Question: Im making an auth bot, but I faced with a problem! When Im trying to start my selenium bot, it opens few tabs in Chrome and do nothing. It also print that
'''
"str" object is not callable
'''
Can anyone solve it?
Terminal message:
'''
PS E:*my path*1> & E:/Python/python.exe e:*my path*/1/main.py
e:*my path*1\main.py:32: DeprecationWarning: executable_path has been deprecated, please pass in a Service object
self.browser = webdriver.Chrome(ChromeDriverManager().install(),options=options)
DevTools listening on ws://127.0.0.1:54545/devtools/browser/f9204f7e-ffbc-4ca1-b8f0-755537aba91f
Traceback (most recent call last):
File "e:*my path*\main.py", line 76, in <module>
bot.login()
TypeError: 'str' object is not callable
PS e:*my path*> [3484:9668:<PHONE>.029:ERROR:device_event_log_impl.cc(215)] [15:39:47.028] USB: usb_device_handle_win.cc:1046 Failed to read descriptor from node connection: +Ioshioiukhfshekheeiukh ' ioshioIekh'kh ieioIeIoiushchioIetiu ekh IorsiuIerkhIe. (0x1F)
[3484:9668:<PHONE>.029:ERROR:device_event_log_impl.cc(215)] [15:39:47.029] USB: usb_device_handle_win.cc:1046 Failed to read descriptor from node connection: +Ioshioiukhfshekheeiukh ' ioshioIekh'kh ieioIeIoiushchioIetiu ekh IorsiuIerkhIe. (0x1F)
'''
P.S. I removed my pathes in this error
My code:
'''
class LoginBot():
def __init__(self):
#Excel reading
wb = load_workbook('seo-fast_profiles.xlsx')
sheet_ranges = wb['Work']
self.login = sheet_ranges['A2'].value
self.email = sheet_ranges['B2'].value
self.passw = sheet_ranges['C2'].value
#Optins and UserAgent
user = UserAgent()
options = webdriver.ChromeOptions()
options.add_argument(user.random)
self.browser = webdriver.Chrome(ChromeDriverManager().install(), options=options)
def close_browser(self):
self.browser.close()
self.browser.quit()
def login(self):
browser = self.browser
browser.get("https://seo-fast.ru/login")
time.sleep(random.randrange(1, 3))
username_input = browser.find_element(By.ID, "logusername")
username_input.clear()
username_input.send_keys(self.email)
time.sleep(1)
username_input.send_keys(Keys.ENTER)
time.sleep(2)
password_input = browser.find_element(By.ID, "logpassword")
password_input.send_keys(self.passw)
time.sleep(5)
password_input.send_keys(Keys.ENTER)
time.sleep(7)
#cookies
pickle.dump(browser.get_cookies(), open(f"{self.login}_cookies", "wb"))
self.close_browser()
def xpath_exists(self, url):
browser = self.browser
try:
browser.find_element(By.XPATH, url)
exist = True
except NoSuchElementException:
exist = False
return exist
bot = LoginBot()
bot.login()
'''
Snapshot of browser opened chrome by selenium:

I tried to change bot.login to something else, bit it didnt work
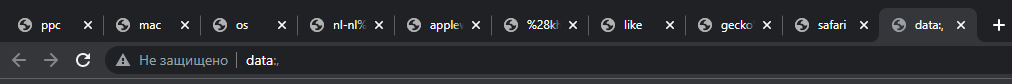
Answer: This error message...
'''
PS E:*my path*1> & E:/Python/python.exe e:*my path*/1/main.py
e:*my path*1\main.py:32: DeprecationWarning: executable_path has been deprecated, please pass in a Service object
'''
...indicates that the argument <URL>
---
## Solution
Effectively you need to replace:
'''
self.browser = webdriver.Chrome(ChromeDriverManager().install(), options=options)
'''
with:
'''
from selenium.webdriver.chrome.service import Service
self.browser = webdriver.Chrome(service=ChromeDriverManager().install(), options=options)
'''